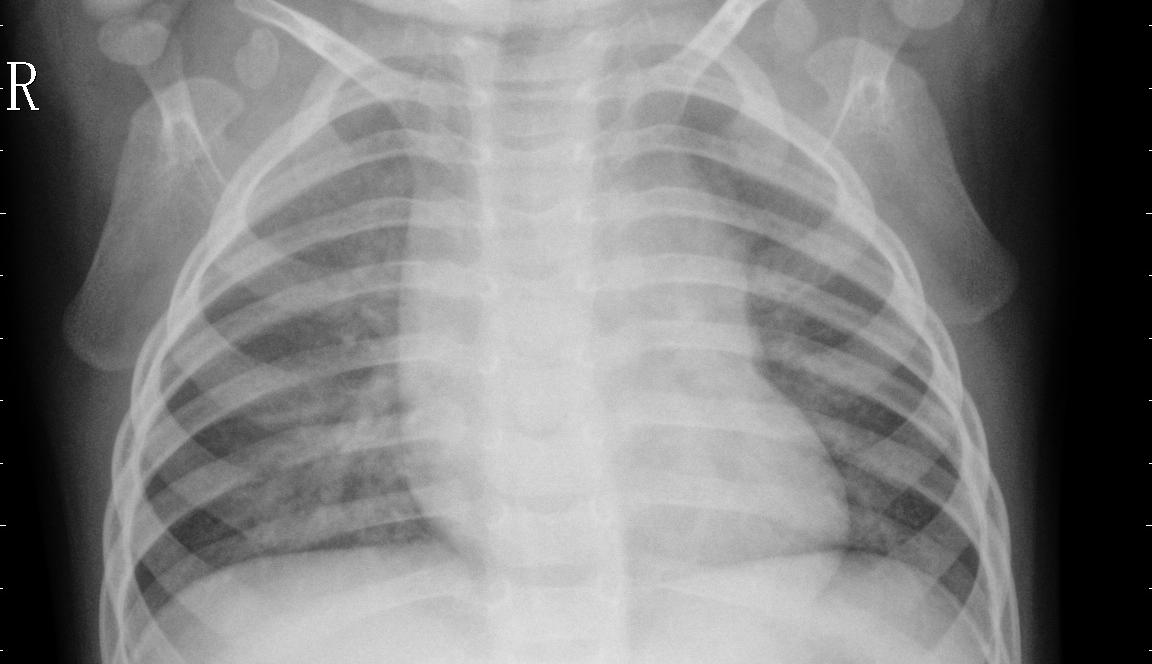
Diagnosis: PNEUMONIA